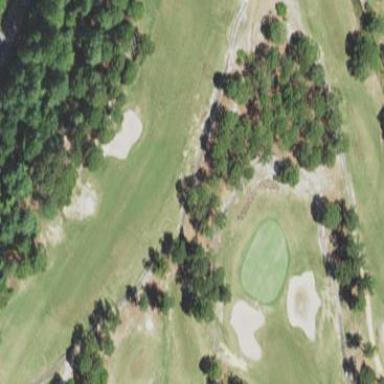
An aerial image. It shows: Golf fairway in the image.